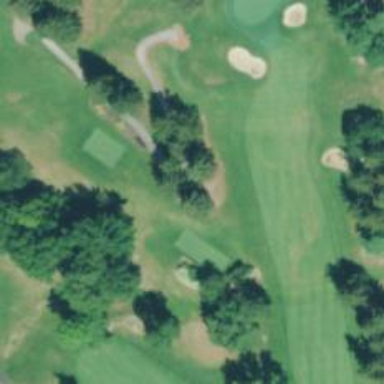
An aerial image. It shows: Golf cartpath that is also road path.